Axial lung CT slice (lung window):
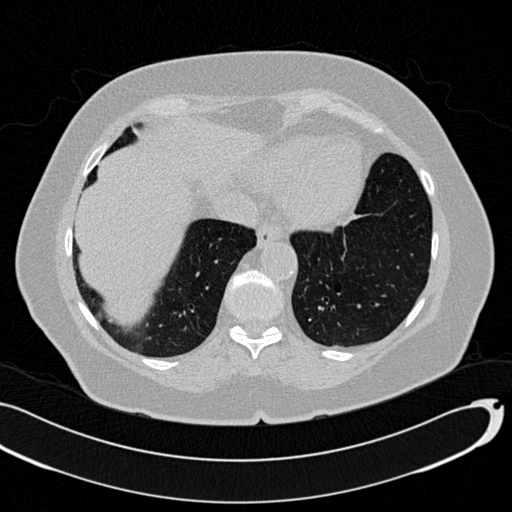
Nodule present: no